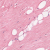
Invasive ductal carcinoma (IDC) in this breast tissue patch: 0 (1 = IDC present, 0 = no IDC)